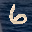
Label: 6